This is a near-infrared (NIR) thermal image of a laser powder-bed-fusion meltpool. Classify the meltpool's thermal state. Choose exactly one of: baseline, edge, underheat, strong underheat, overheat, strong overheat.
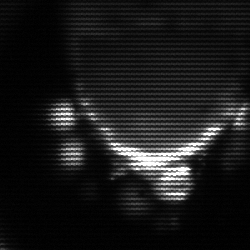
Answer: baseline